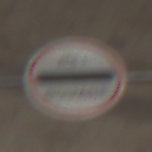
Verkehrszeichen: Zollstelle
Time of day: Midday
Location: Roofed (Tunnel)
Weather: NotSpecified
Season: NotSpecified
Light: Natural